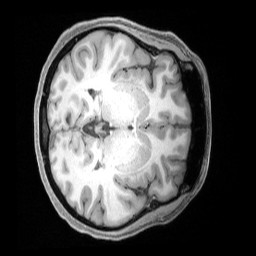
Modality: T1w
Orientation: axial
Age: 30
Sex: female
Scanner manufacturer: siemens
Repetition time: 2.4 s
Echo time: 0.00231 s